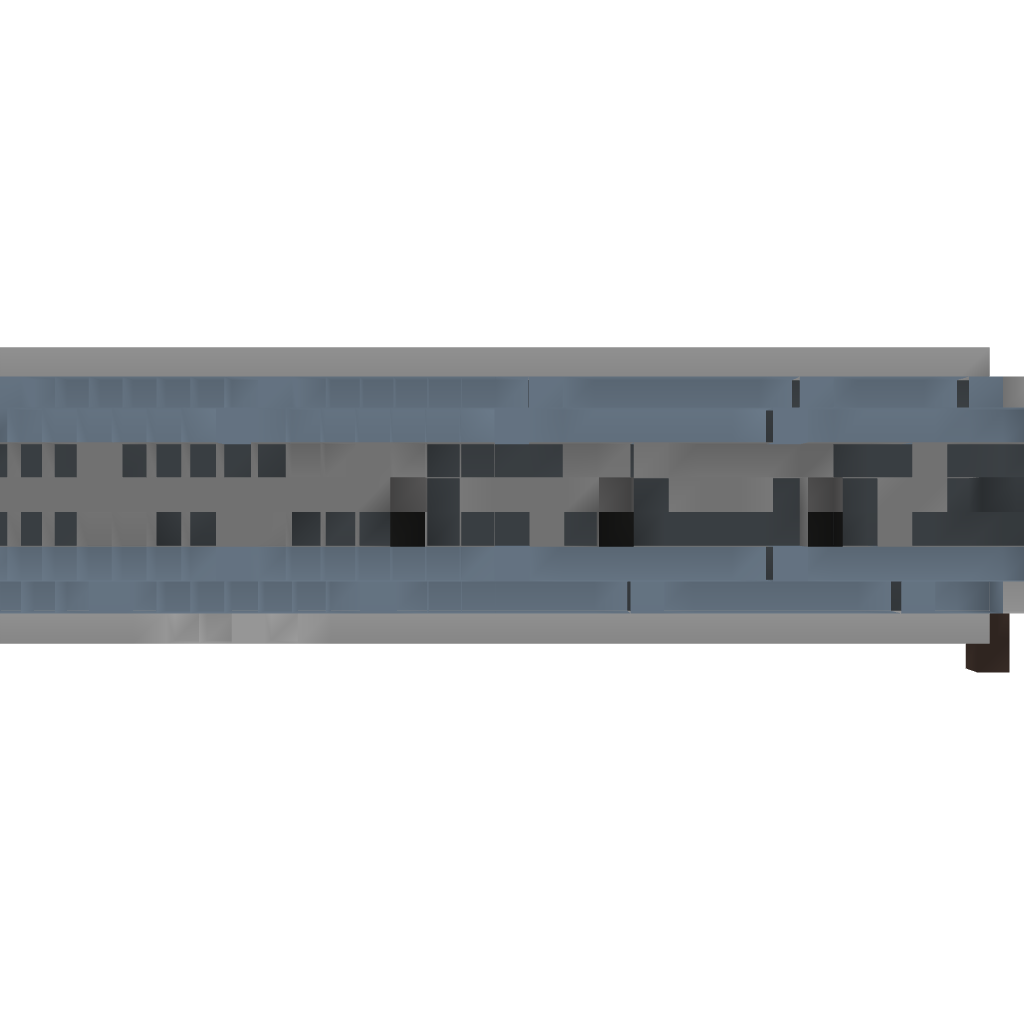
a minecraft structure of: Royal Navy Torpedo Corvette